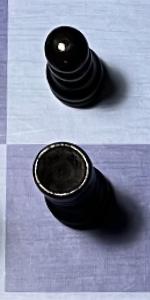
Label: Rook_Black